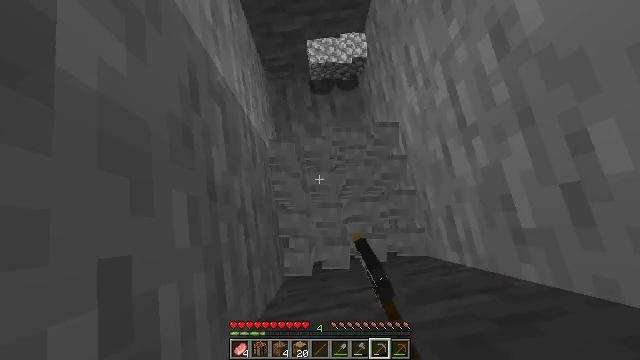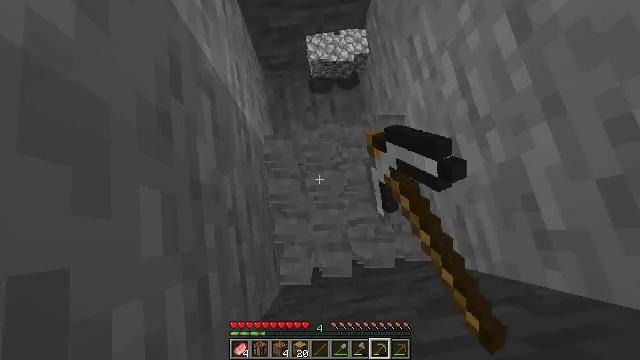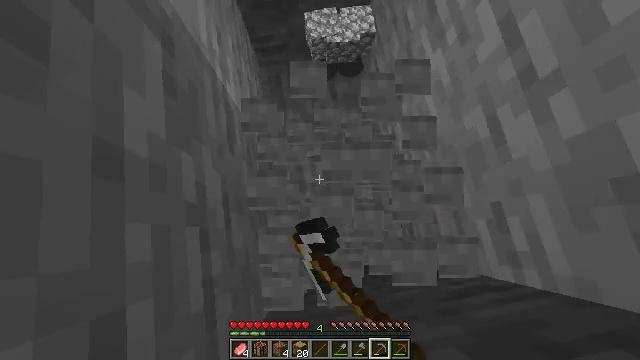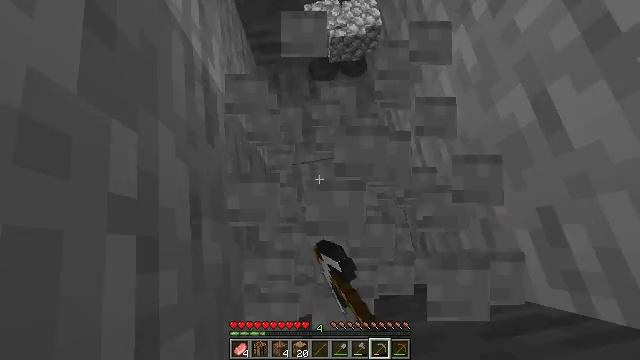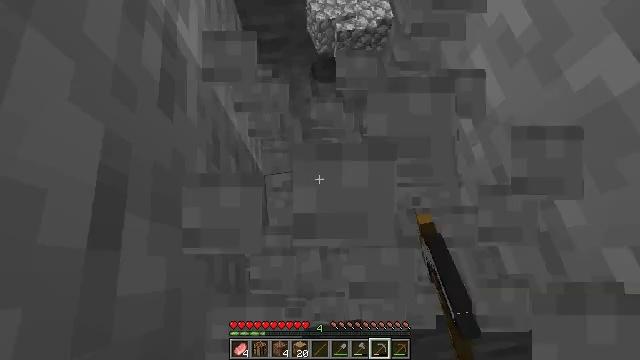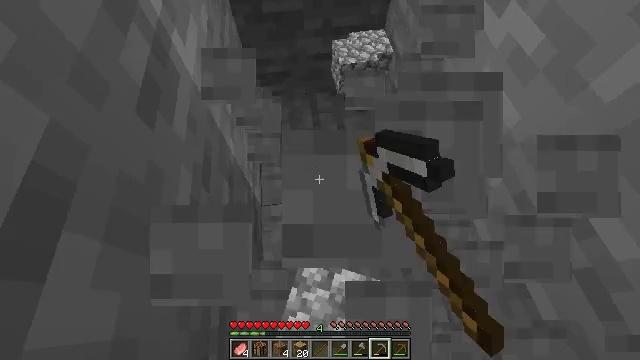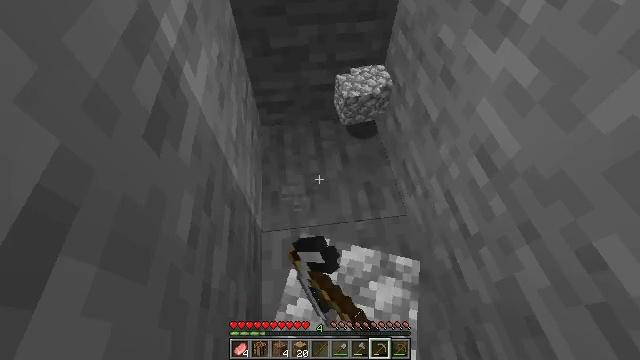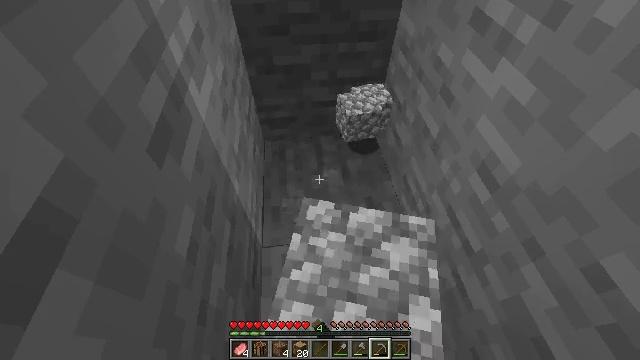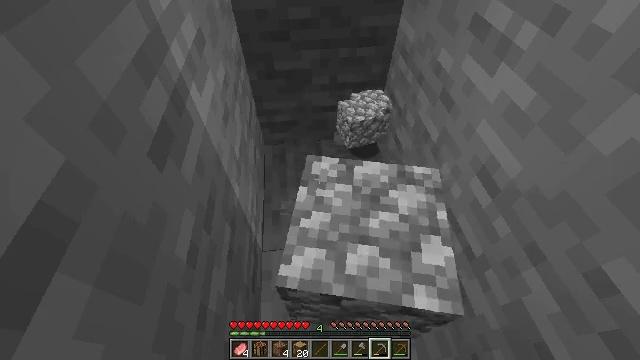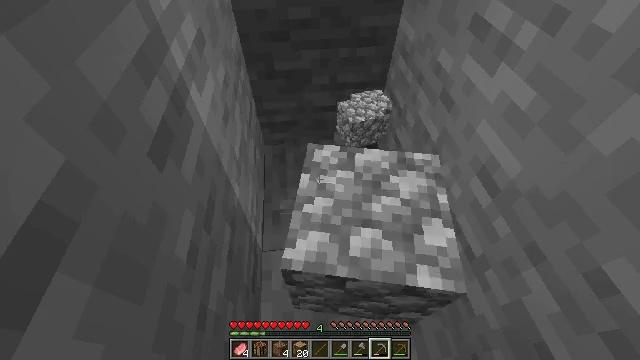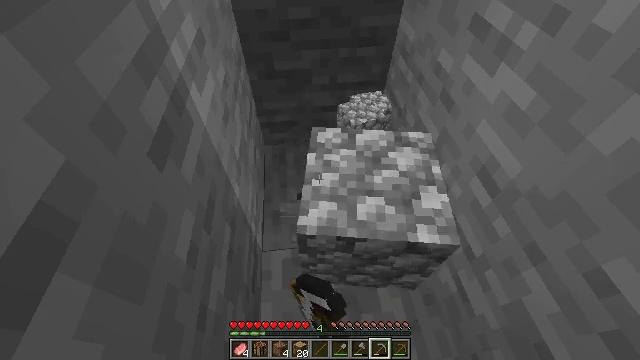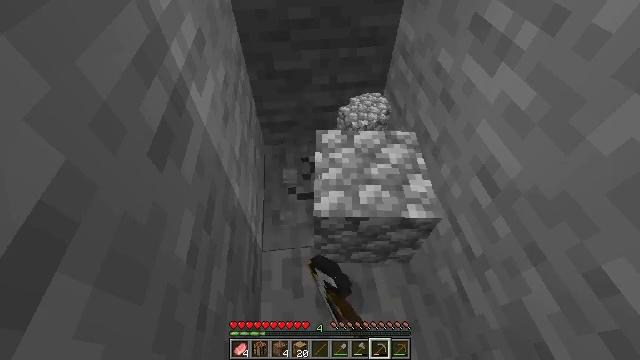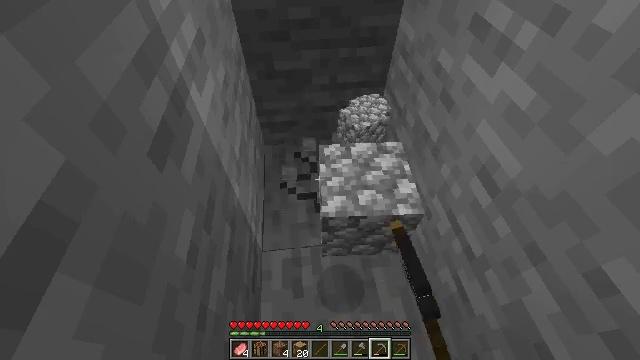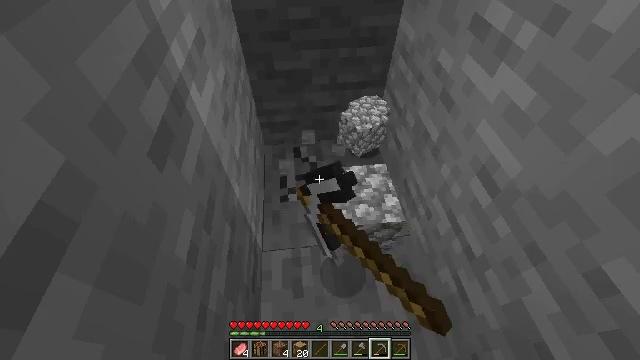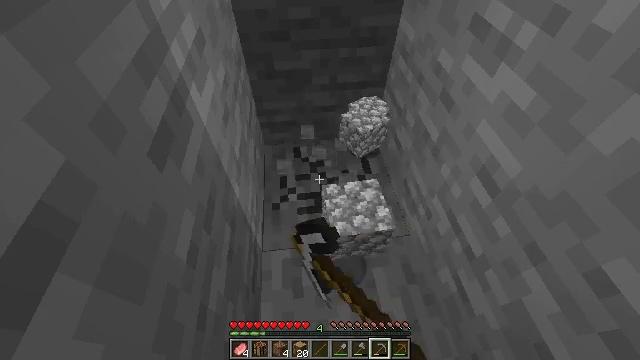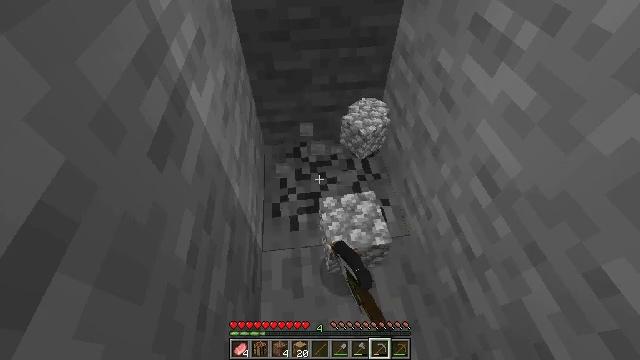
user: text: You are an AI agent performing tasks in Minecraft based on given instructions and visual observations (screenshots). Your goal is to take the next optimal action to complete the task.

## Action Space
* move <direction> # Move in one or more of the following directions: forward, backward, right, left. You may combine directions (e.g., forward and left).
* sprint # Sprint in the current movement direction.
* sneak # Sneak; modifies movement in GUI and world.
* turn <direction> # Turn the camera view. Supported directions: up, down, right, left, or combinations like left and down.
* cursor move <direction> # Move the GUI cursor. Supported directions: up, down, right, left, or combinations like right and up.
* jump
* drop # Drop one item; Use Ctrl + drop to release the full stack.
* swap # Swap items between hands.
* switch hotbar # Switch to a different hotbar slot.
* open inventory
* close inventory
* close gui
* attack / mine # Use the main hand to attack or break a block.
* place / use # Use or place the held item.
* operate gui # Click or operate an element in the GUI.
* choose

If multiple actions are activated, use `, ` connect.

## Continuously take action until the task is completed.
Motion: motion action
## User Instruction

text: Collect stone from the mine.
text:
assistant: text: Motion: attack / mine
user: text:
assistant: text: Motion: attack / mine
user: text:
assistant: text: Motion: turn up, attack / mine
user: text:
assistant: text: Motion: turn left and up, attack / mine
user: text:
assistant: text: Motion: turn up, attack / mine
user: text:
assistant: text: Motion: turn up, attack / mine
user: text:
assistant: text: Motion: turn up, attack / mine
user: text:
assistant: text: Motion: attack / mine
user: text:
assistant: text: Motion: attack / mine
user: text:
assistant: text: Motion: attack / mine
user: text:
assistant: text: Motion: attack / mine
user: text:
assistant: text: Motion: attack / mine
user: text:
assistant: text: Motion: attack / mine
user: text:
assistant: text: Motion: attack / mine
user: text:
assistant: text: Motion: attack / mine
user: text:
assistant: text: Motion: attack / mine
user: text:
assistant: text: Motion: attack / mine
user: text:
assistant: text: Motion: attack / mine
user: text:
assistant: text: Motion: attack / mine
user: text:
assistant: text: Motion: attack / mine
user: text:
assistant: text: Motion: attack / mine
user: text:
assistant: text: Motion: attack / mine
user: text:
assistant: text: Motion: attack / mine
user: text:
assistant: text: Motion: attack / mine
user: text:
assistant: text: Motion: attack / mine
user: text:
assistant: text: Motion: turn down, attack / mine
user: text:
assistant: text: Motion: turn down, attack / mine
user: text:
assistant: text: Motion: turn down, attack / mine
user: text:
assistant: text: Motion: attack / mine
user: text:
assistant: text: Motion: attack / mine